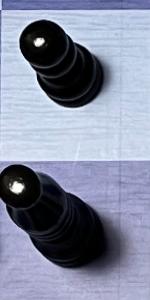
Label: Bishop_Black